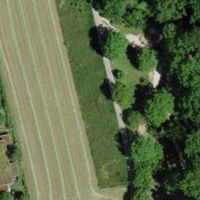
EUNIS habitat code: 52
Species observed at this site:
Corvus corone
Prunus padus
Vanessa atalanta
Dendrocopos major
Pica pica
Garrulus glandarius
Buteo buteo
Columba palumbus